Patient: sex F, age 31
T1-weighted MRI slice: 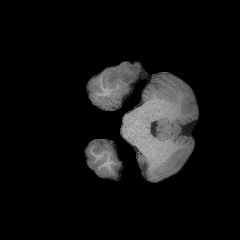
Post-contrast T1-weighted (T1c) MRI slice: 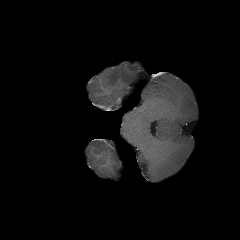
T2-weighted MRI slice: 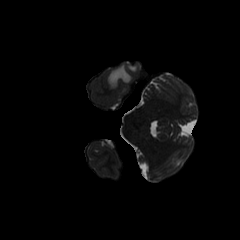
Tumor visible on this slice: yes
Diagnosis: Glioblastoma, IDH-wildtype
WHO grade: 4